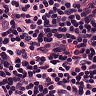
Metastatic tissue present: no